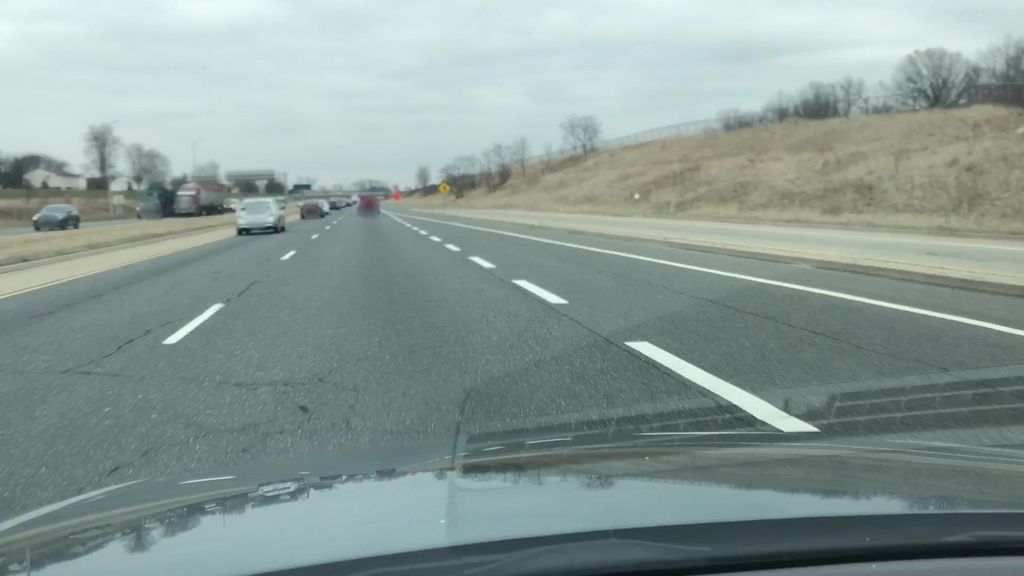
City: hamilton